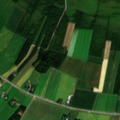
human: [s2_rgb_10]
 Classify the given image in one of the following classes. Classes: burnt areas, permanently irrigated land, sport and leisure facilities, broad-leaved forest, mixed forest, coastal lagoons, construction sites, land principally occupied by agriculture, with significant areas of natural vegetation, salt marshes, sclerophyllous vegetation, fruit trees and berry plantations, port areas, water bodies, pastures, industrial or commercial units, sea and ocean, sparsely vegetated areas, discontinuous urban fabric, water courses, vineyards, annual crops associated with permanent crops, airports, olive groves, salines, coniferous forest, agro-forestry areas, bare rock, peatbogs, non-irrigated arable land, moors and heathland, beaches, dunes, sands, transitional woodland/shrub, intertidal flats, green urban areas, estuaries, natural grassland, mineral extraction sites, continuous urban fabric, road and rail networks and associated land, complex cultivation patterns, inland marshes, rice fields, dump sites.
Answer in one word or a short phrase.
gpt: non-irrigated arable land, land principally occupied by agriculture, with significant areas of natural vegetation, broad-leaved forest